Question: How can I search using 3 fields on vb.net
Usually we use something like:
'''
Dim query As String = "Insert into () values () Where id=1"
'''
I am not really good in access or sql, so I asked.

week, sow order and piglet# are different fields, because I need to segregate in the future if the user searches only on weeks.
What I want is, get the data which is the same as what the user inputs and display it in the DGV. Is something like this possible:
'''
Dim query As String = "Insert into (FarrowDate) values (dtpFarrow.Text) Where week=1,soworder=1,pigletnumber=0"
' display the data in the DGV '
'''
Help please, they only gave me a 2 week deadline >.<
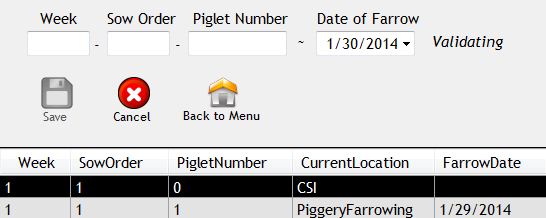
Answer: In your query you cannot use 'where' in 'insert' statement.Use 'update' statement
'''
Update tablename set FarrowDate='' where PigletNumber='0' And Week='1' And SowOrder='1'
'''